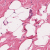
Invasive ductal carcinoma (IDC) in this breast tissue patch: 0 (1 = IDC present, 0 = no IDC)